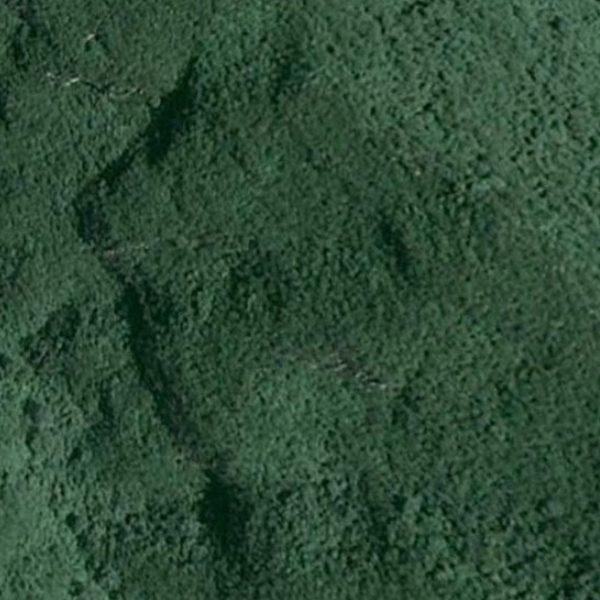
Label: Forest